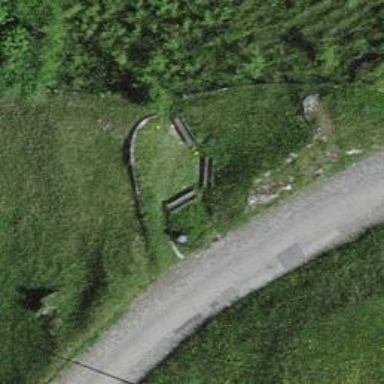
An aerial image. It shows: Bench for seating.